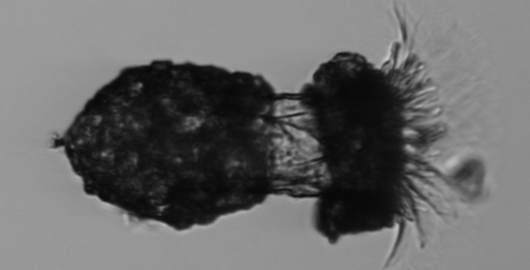
Label: Stenosemella_morphotype1